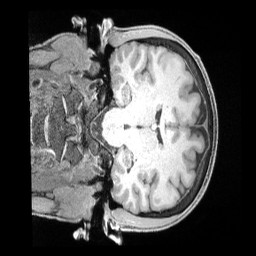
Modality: T1w
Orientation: coronal
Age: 40
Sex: male
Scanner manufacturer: siemens
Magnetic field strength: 3 T
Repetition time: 2 s
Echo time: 0.00211 s